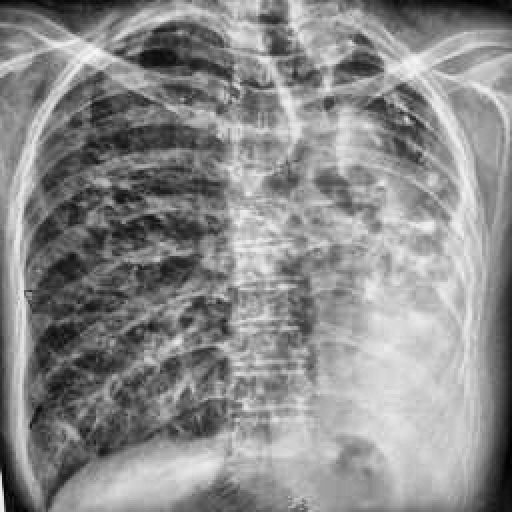
Finding: TUBERCULOSIS